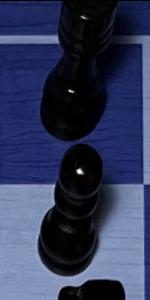
Label: Pawn_Black